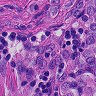
Metastatic tissue present: yes